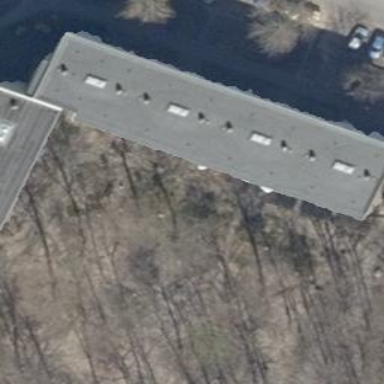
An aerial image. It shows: Apartment building with flat roof.